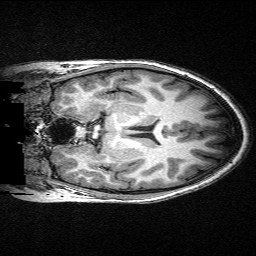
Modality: T1w
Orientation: coronal
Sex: male
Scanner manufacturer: siemens
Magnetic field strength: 3 T
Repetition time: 2.3 s
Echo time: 0.00336 s